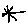
Label: star